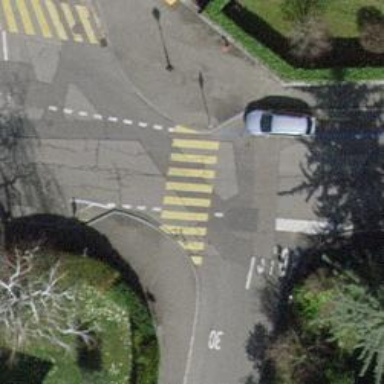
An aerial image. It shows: Marked road crossing.